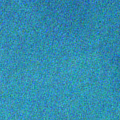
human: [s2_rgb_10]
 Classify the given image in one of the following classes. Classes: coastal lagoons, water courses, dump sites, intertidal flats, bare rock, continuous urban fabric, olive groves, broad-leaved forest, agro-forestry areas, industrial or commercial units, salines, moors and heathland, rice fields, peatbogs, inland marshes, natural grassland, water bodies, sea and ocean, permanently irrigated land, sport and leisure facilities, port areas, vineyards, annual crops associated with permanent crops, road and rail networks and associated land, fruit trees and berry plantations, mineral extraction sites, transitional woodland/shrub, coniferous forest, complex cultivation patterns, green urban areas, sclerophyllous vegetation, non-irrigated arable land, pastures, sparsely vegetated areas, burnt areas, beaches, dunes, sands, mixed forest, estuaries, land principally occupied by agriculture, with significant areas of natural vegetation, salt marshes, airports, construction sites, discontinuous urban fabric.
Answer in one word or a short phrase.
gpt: sea and ocean